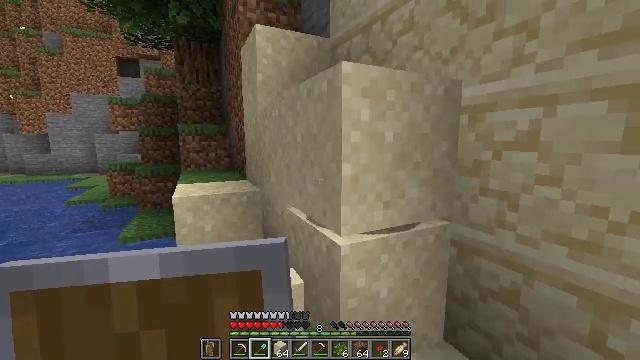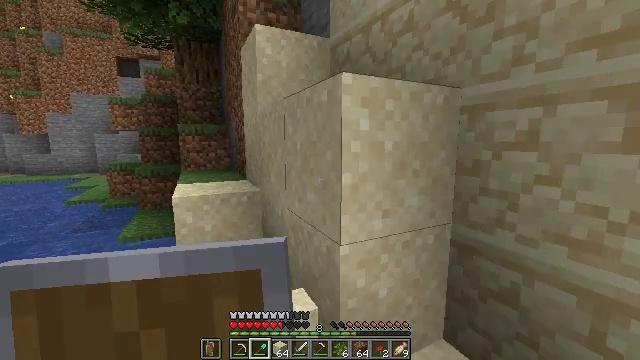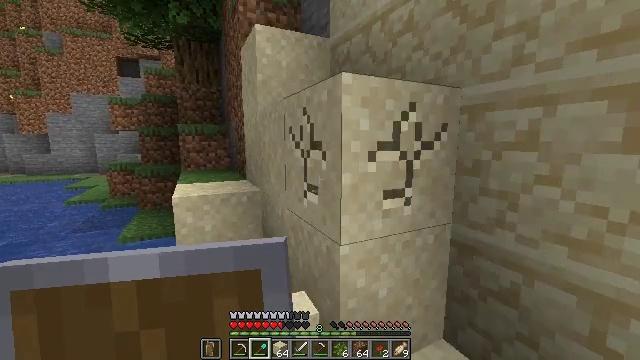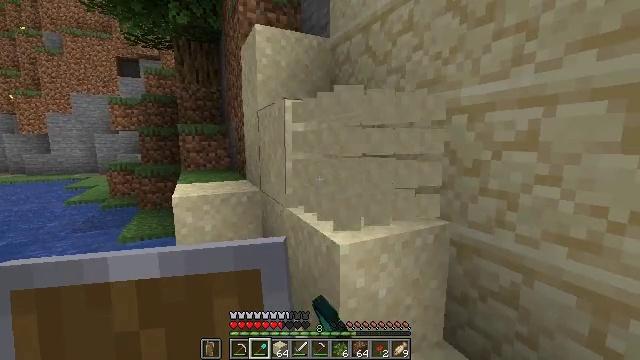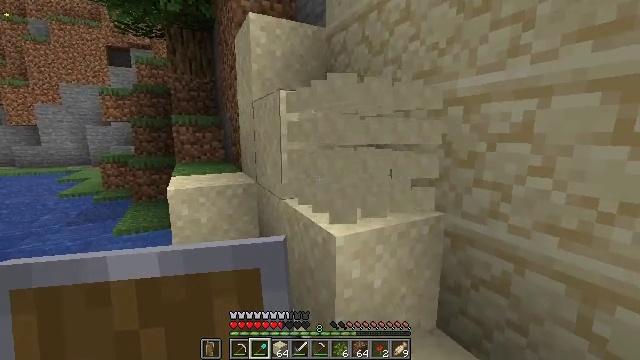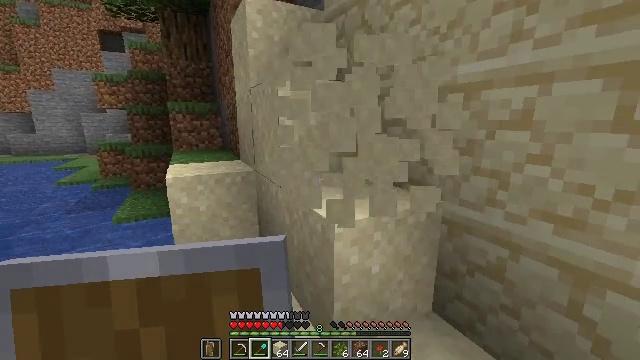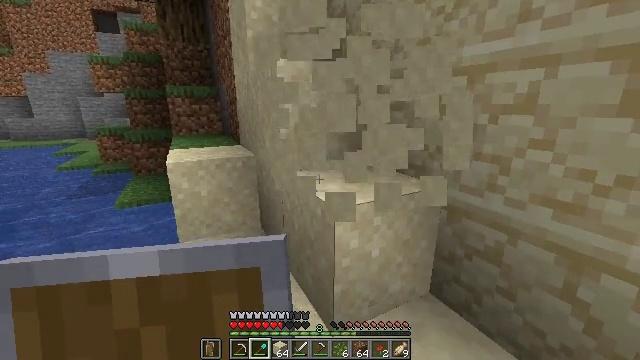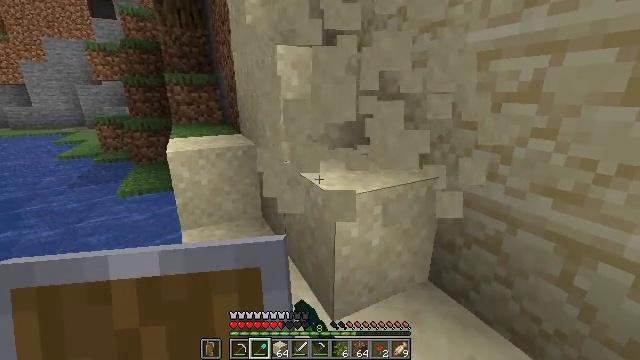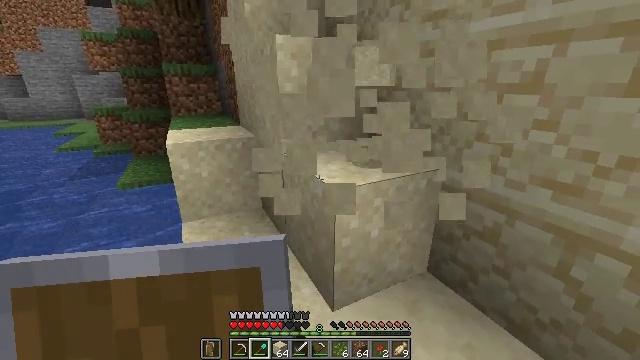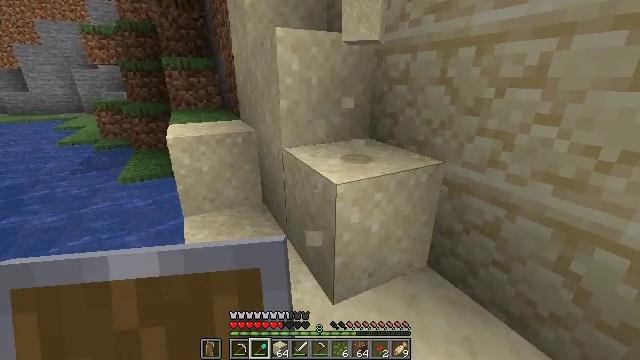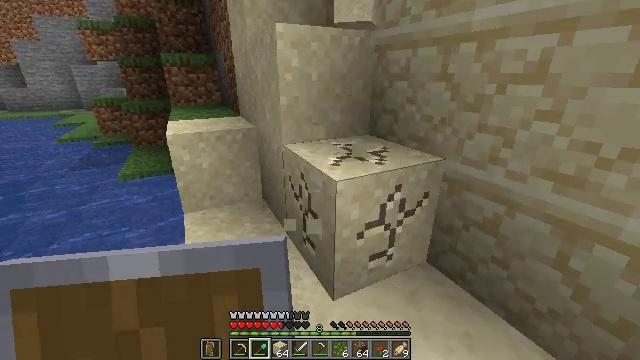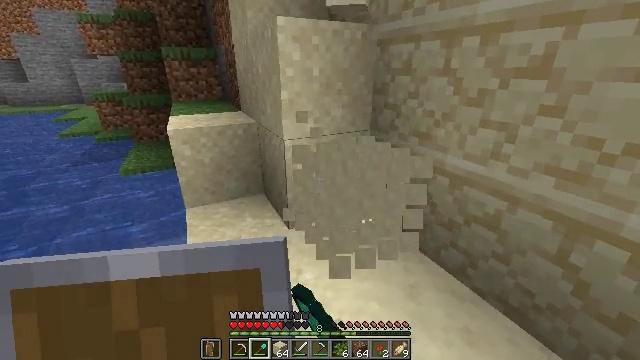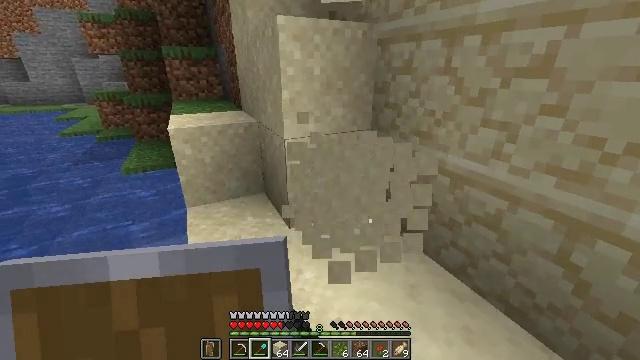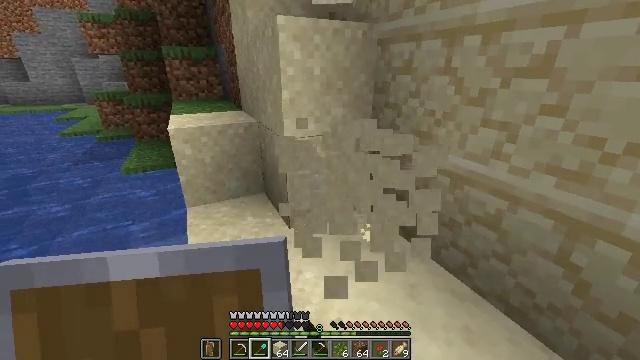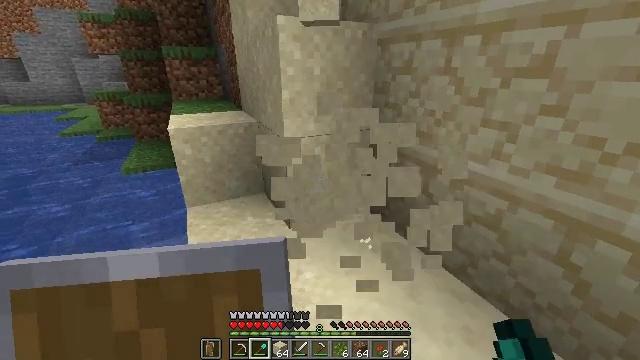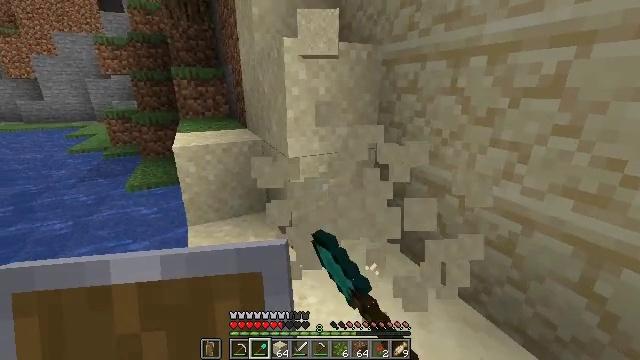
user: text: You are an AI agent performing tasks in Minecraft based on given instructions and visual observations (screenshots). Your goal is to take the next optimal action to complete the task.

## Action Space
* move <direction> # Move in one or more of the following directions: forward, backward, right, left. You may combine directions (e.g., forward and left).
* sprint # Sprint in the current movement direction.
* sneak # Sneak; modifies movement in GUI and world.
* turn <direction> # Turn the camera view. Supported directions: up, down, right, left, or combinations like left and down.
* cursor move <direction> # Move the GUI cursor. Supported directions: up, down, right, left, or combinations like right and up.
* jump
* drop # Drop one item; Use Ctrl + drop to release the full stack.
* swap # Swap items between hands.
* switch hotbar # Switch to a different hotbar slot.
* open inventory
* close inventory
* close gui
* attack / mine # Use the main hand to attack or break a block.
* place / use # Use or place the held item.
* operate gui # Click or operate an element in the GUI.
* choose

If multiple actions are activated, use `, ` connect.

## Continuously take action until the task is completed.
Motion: motion action
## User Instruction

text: Mine sand by the water.
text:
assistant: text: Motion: attack / mine
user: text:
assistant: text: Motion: attack / mine
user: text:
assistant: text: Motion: attack / mine
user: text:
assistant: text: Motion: turn down, attack / mine
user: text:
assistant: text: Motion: turn down, attack / mine
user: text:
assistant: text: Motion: turn down, attack / mine
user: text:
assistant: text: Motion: turn down, attack / mine
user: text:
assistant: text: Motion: turn down, attack / mine
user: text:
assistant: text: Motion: turn down, attack / mine
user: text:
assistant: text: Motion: attack / mine
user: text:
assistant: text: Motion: turn down, attack / mine
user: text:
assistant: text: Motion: attack / mine
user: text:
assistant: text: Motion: attack / mine
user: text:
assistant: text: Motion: attack / mine
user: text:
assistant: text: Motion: move forward, turn up, attack / mine
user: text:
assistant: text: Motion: move forward, turn left and up, attack / mine
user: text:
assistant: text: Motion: move forward, turn up, attack / mine
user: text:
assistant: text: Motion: turn up, attack / mine
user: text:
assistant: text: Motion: attack / mine
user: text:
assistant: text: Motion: attack / mine
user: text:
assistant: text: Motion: turn down, attack / mine
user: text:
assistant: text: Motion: turn left and down, attack / mine
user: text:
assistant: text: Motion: turn left and down, attack / mine
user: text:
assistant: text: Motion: turn down, attack / mine
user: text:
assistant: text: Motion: turn down, attack / mine
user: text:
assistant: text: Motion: turn down, attack / mine
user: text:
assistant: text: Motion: attack / mine
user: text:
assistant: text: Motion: attack / mine
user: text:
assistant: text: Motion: attack / mine
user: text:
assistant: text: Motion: move forward, turn up, attack / mine